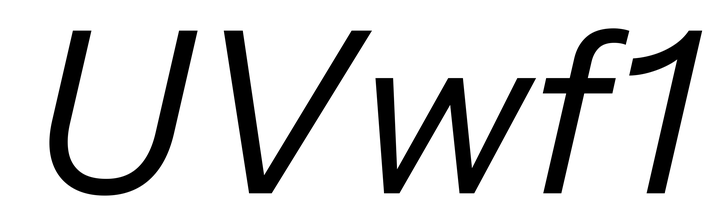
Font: InstrumentSans-Italic_Italic